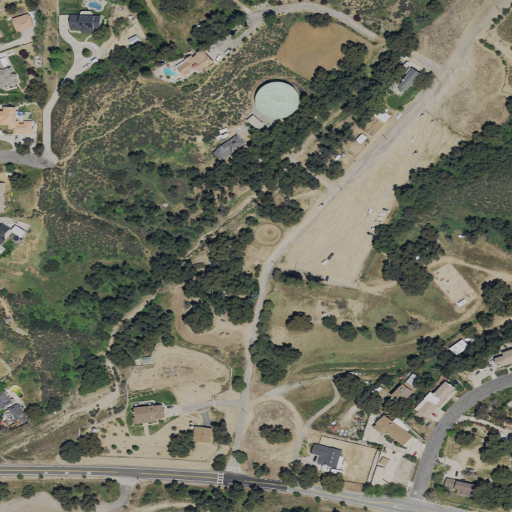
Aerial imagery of valley in California named Water Canyon containing shrub, open development, low intensity development, grassland, and medium intensity development